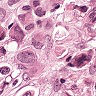
Metastatic tissue present: yes